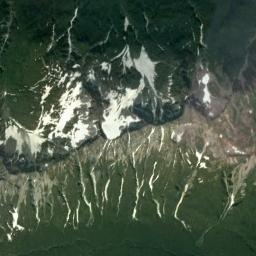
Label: snowberg